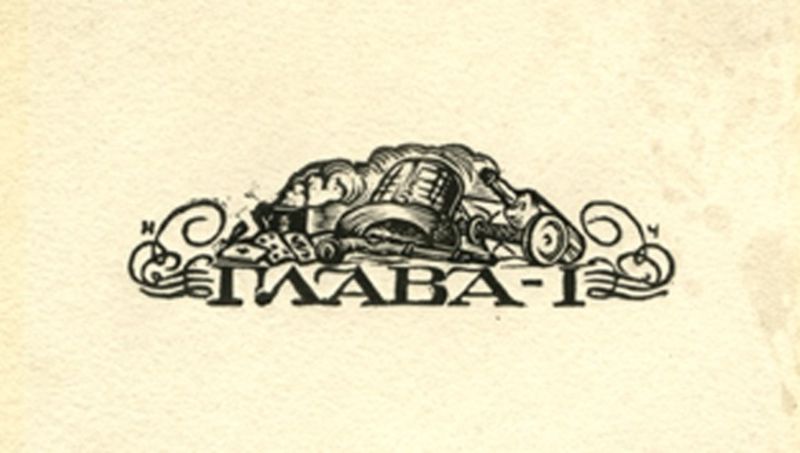
Titel: Chapter I, Chapter I
Künstler: Nikolai Chernyshev
Standort: Amherst (Massachusetts, USA)
Institution: Mead Art Museum, Amherst College
Schlagwörter: hat, black, gold, golden, yellow, drawing, paper, color, writing, curl, design, draw, splatter, calligraphy, tan, mallet, written, cream, telescope, curly, stain, i, inaba